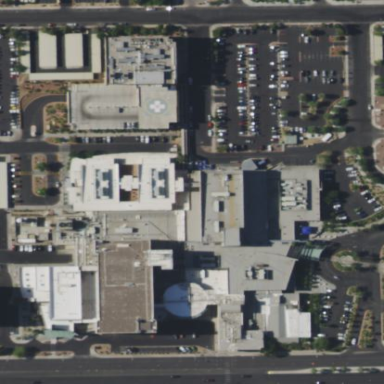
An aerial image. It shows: Healthcare facility identified as hospital.